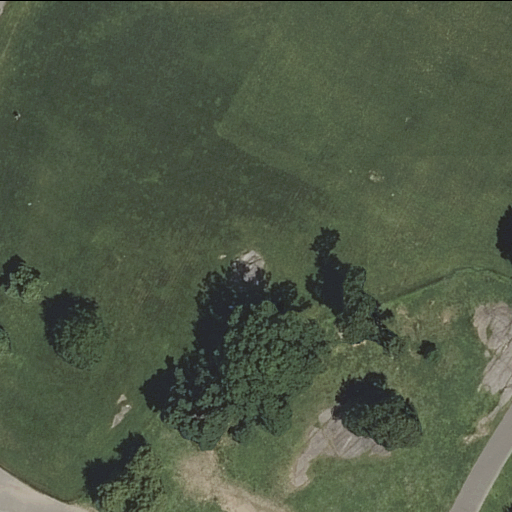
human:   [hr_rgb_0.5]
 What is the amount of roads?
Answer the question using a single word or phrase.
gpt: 2

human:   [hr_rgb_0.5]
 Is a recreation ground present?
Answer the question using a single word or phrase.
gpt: yes

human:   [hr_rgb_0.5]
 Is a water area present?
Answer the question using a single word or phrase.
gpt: no

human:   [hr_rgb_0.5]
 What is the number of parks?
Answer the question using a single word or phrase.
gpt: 1

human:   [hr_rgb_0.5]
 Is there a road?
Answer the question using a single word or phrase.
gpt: yes

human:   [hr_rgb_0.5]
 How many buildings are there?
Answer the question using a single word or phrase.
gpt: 0

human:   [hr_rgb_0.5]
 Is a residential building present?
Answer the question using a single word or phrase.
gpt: no

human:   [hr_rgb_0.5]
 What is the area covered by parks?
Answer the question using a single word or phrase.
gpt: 10631m2

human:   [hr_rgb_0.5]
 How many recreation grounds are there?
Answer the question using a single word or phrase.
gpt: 1

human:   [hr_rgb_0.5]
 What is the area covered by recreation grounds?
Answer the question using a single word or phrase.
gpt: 2306m2

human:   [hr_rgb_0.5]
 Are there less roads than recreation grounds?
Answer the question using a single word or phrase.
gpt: no

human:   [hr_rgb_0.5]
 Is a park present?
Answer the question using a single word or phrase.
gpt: yes

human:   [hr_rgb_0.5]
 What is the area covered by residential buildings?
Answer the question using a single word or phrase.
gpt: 0m2

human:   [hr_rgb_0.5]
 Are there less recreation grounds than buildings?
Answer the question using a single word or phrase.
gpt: no

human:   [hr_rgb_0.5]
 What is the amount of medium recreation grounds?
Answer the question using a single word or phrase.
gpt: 0

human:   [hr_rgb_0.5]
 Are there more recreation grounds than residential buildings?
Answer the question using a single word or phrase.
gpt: yes

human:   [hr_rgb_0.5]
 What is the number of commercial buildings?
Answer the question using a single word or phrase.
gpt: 0

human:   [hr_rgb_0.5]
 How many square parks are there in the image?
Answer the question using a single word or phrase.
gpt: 0

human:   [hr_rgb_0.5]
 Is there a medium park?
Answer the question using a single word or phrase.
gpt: no

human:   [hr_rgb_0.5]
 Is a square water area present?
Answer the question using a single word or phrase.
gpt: no

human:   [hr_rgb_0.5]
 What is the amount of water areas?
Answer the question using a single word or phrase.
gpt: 0

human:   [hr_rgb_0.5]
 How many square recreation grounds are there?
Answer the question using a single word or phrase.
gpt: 0

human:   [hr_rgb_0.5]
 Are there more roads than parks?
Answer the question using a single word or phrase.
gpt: yes

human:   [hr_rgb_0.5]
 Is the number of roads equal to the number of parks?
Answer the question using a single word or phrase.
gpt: no

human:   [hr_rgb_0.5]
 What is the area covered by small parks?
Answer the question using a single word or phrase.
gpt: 0m2

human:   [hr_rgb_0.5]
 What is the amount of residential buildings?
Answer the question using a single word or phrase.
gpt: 0

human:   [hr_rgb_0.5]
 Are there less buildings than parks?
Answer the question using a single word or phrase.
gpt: yes

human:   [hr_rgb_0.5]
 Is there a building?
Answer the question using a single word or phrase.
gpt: no

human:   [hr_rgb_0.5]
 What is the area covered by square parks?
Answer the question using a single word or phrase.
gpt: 0m2

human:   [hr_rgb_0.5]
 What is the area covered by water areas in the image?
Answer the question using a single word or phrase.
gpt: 0m2

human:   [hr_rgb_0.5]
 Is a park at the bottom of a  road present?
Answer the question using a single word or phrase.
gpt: yes

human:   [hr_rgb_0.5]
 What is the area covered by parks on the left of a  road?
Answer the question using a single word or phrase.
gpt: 0m2

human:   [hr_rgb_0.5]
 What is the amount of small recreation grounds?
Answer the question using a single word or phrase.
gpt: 0

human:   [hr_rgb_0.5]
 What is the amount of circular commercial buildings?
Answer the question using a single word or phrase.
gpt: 0

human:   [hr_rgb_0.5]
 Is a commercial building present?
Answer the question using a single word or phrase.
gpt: no

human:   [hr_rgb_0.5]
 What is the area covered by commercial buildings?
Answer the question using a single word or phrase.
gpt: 0m2

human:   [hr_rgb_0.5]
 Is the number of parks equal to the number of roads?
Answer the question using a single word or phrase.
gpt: no

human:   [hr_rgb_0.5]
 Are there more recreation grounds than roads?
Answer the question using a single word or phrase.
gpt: no

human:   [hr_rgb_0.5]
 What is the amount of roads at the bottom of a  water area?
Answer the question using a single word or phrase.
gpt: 0

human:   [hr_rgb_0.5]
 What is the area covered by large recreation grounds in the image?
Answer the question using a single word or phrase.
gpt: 2306m2

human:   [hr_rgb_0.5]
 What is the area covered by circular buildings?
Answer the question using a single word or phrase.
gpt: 0m2

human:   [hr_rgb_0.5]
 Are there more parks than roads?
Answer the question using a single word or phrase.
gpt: no

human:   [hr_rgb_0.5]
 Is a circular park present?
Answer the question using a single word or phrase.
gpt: no

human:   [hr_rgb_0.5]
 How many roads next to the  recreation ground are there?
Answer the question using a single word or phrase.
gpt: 2

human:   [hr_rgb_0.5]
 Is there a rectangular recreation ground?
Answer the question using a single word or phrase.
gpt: no

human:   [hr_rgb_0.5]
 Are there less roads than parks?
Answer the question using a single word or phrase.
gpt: no

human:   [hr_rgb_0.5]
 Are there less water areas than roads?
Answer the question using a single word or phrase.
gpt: yes

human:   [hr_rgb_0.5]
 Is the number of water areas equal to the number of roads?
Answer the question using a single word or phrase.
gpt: no

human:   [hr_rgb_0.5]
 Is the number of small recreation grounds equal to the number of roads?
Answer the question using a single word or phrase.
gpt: no

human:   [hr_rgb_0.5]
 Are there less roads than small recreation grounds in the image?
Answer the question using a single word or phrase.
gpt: no

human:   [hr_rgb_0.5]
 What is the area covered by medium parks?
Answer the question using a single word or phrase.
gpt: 0m2

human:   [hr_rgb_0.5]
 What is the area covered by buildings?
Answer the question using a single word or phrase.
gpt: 0m2

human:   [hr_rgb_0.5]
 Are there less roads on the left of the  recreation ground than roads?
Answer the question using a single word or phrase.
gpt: no

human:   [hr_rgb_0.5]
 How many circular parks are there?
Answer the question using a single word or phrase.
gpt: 0

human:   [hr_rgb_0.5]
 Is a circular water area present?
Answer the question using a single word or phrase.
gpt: no

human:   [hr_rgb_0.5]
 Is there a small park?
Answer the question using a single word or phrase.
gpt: no

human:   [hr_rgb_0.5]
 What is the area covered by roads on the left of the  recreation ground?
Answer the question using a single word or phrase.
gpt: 0m2

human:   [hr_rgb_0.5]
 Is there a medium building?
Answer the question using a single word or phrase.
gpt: no

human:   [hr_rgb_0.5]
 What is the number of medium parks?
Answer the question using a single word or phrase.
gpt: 0

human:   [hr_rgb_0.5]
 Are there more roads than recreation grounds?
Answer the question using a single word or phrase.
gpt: yes

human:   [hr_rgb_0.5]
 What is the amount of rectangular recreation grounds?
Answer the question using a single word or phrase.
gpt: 0

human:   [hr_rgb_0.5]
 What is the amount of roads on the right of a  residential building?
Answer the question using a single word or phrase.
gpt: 0

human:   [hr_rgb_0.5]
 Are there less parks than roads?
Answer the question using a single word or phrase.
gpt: yes

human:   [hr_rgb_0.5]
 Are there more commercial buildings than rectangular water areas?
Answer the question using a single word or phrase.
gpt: no